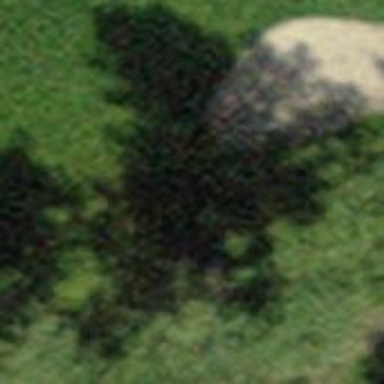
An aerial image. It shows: Forest dominated by needle-leaved trees.